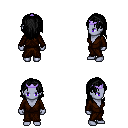
a pixel art fantasy rpg character, female body template, dark elf, purple skin, brown robe, red pants, black long hairstyle, purple tiara, four views (front, back, left, right), 2x2 character sprite sheet, small pixel art, hard edges, no anti-aliasing